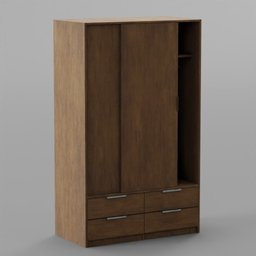
Label: furniture